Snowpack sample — Rabbit Ears Pass, Jackson County, Colorado, USA (12/17/25, 1:08 PM MST)
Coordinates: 40.387, -106.625
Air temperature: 34 °F
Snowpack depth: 46 cm
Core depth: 30 cm
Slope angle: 6°, slope face: 165°
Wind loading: medium
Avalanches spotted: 0
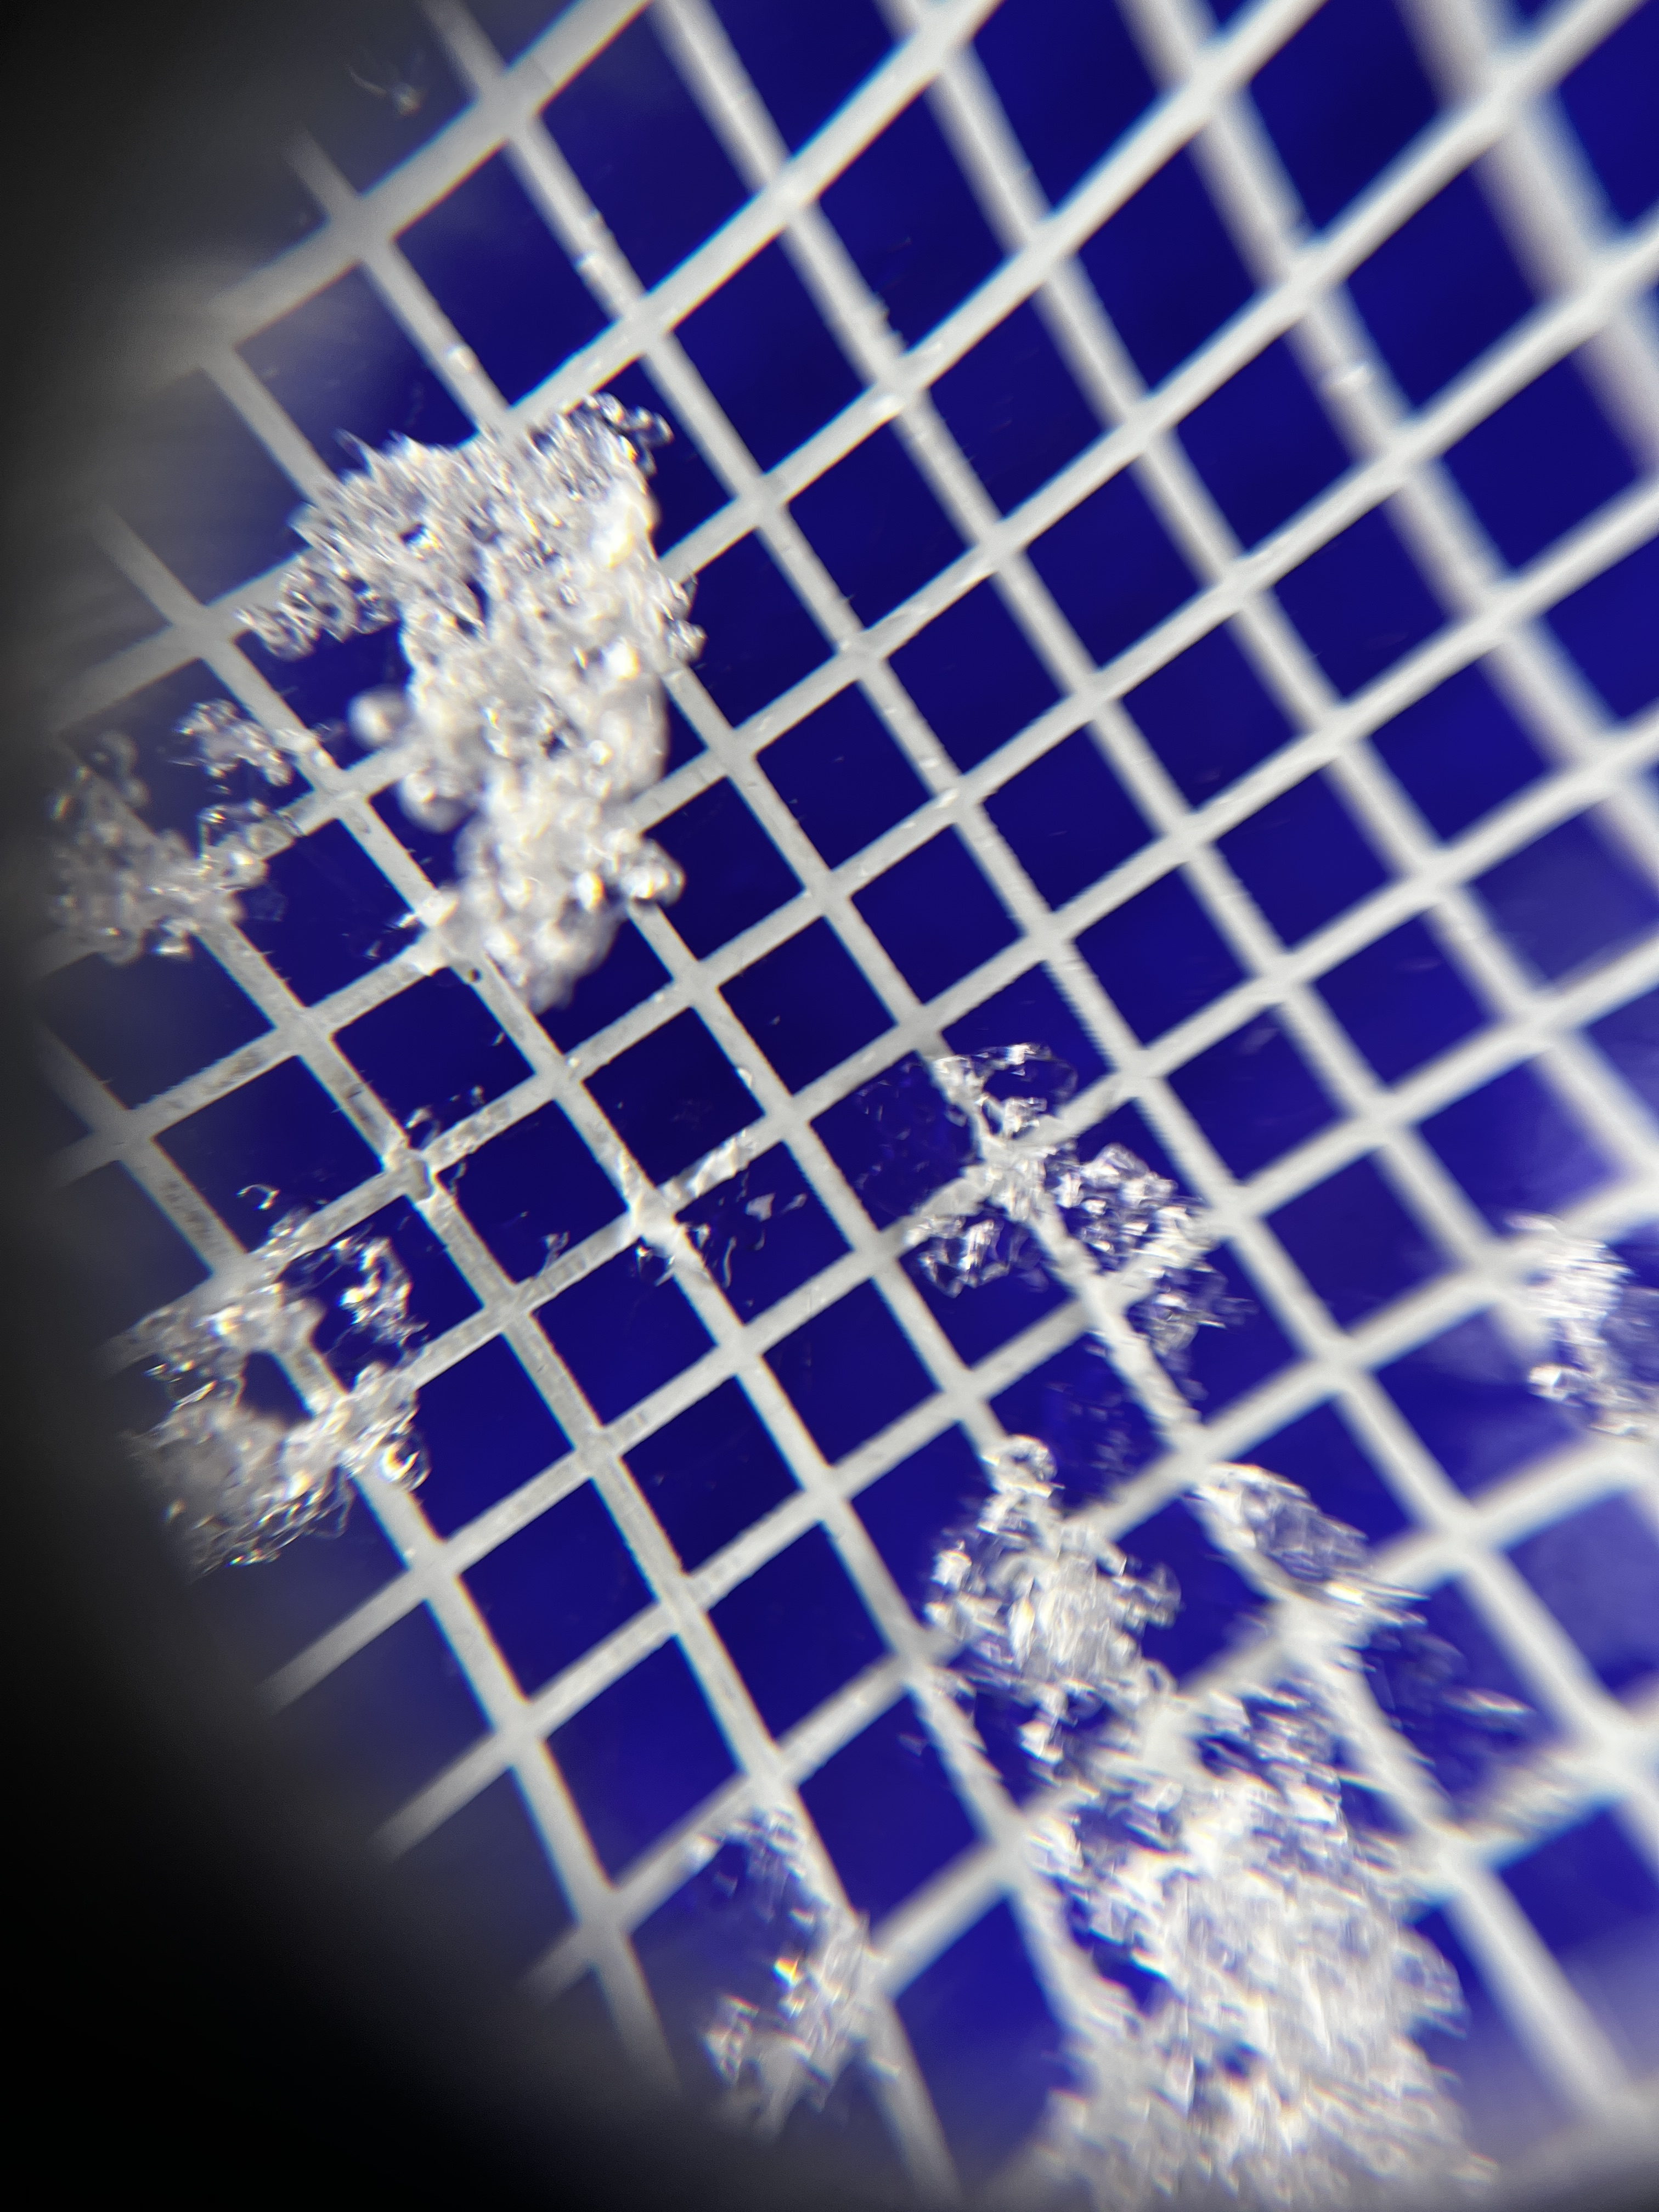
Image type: magnified_profile
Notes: No avalanches spotted nearby, although collected in a meadowy area with minimal risk on this face of the pass.